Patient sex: M
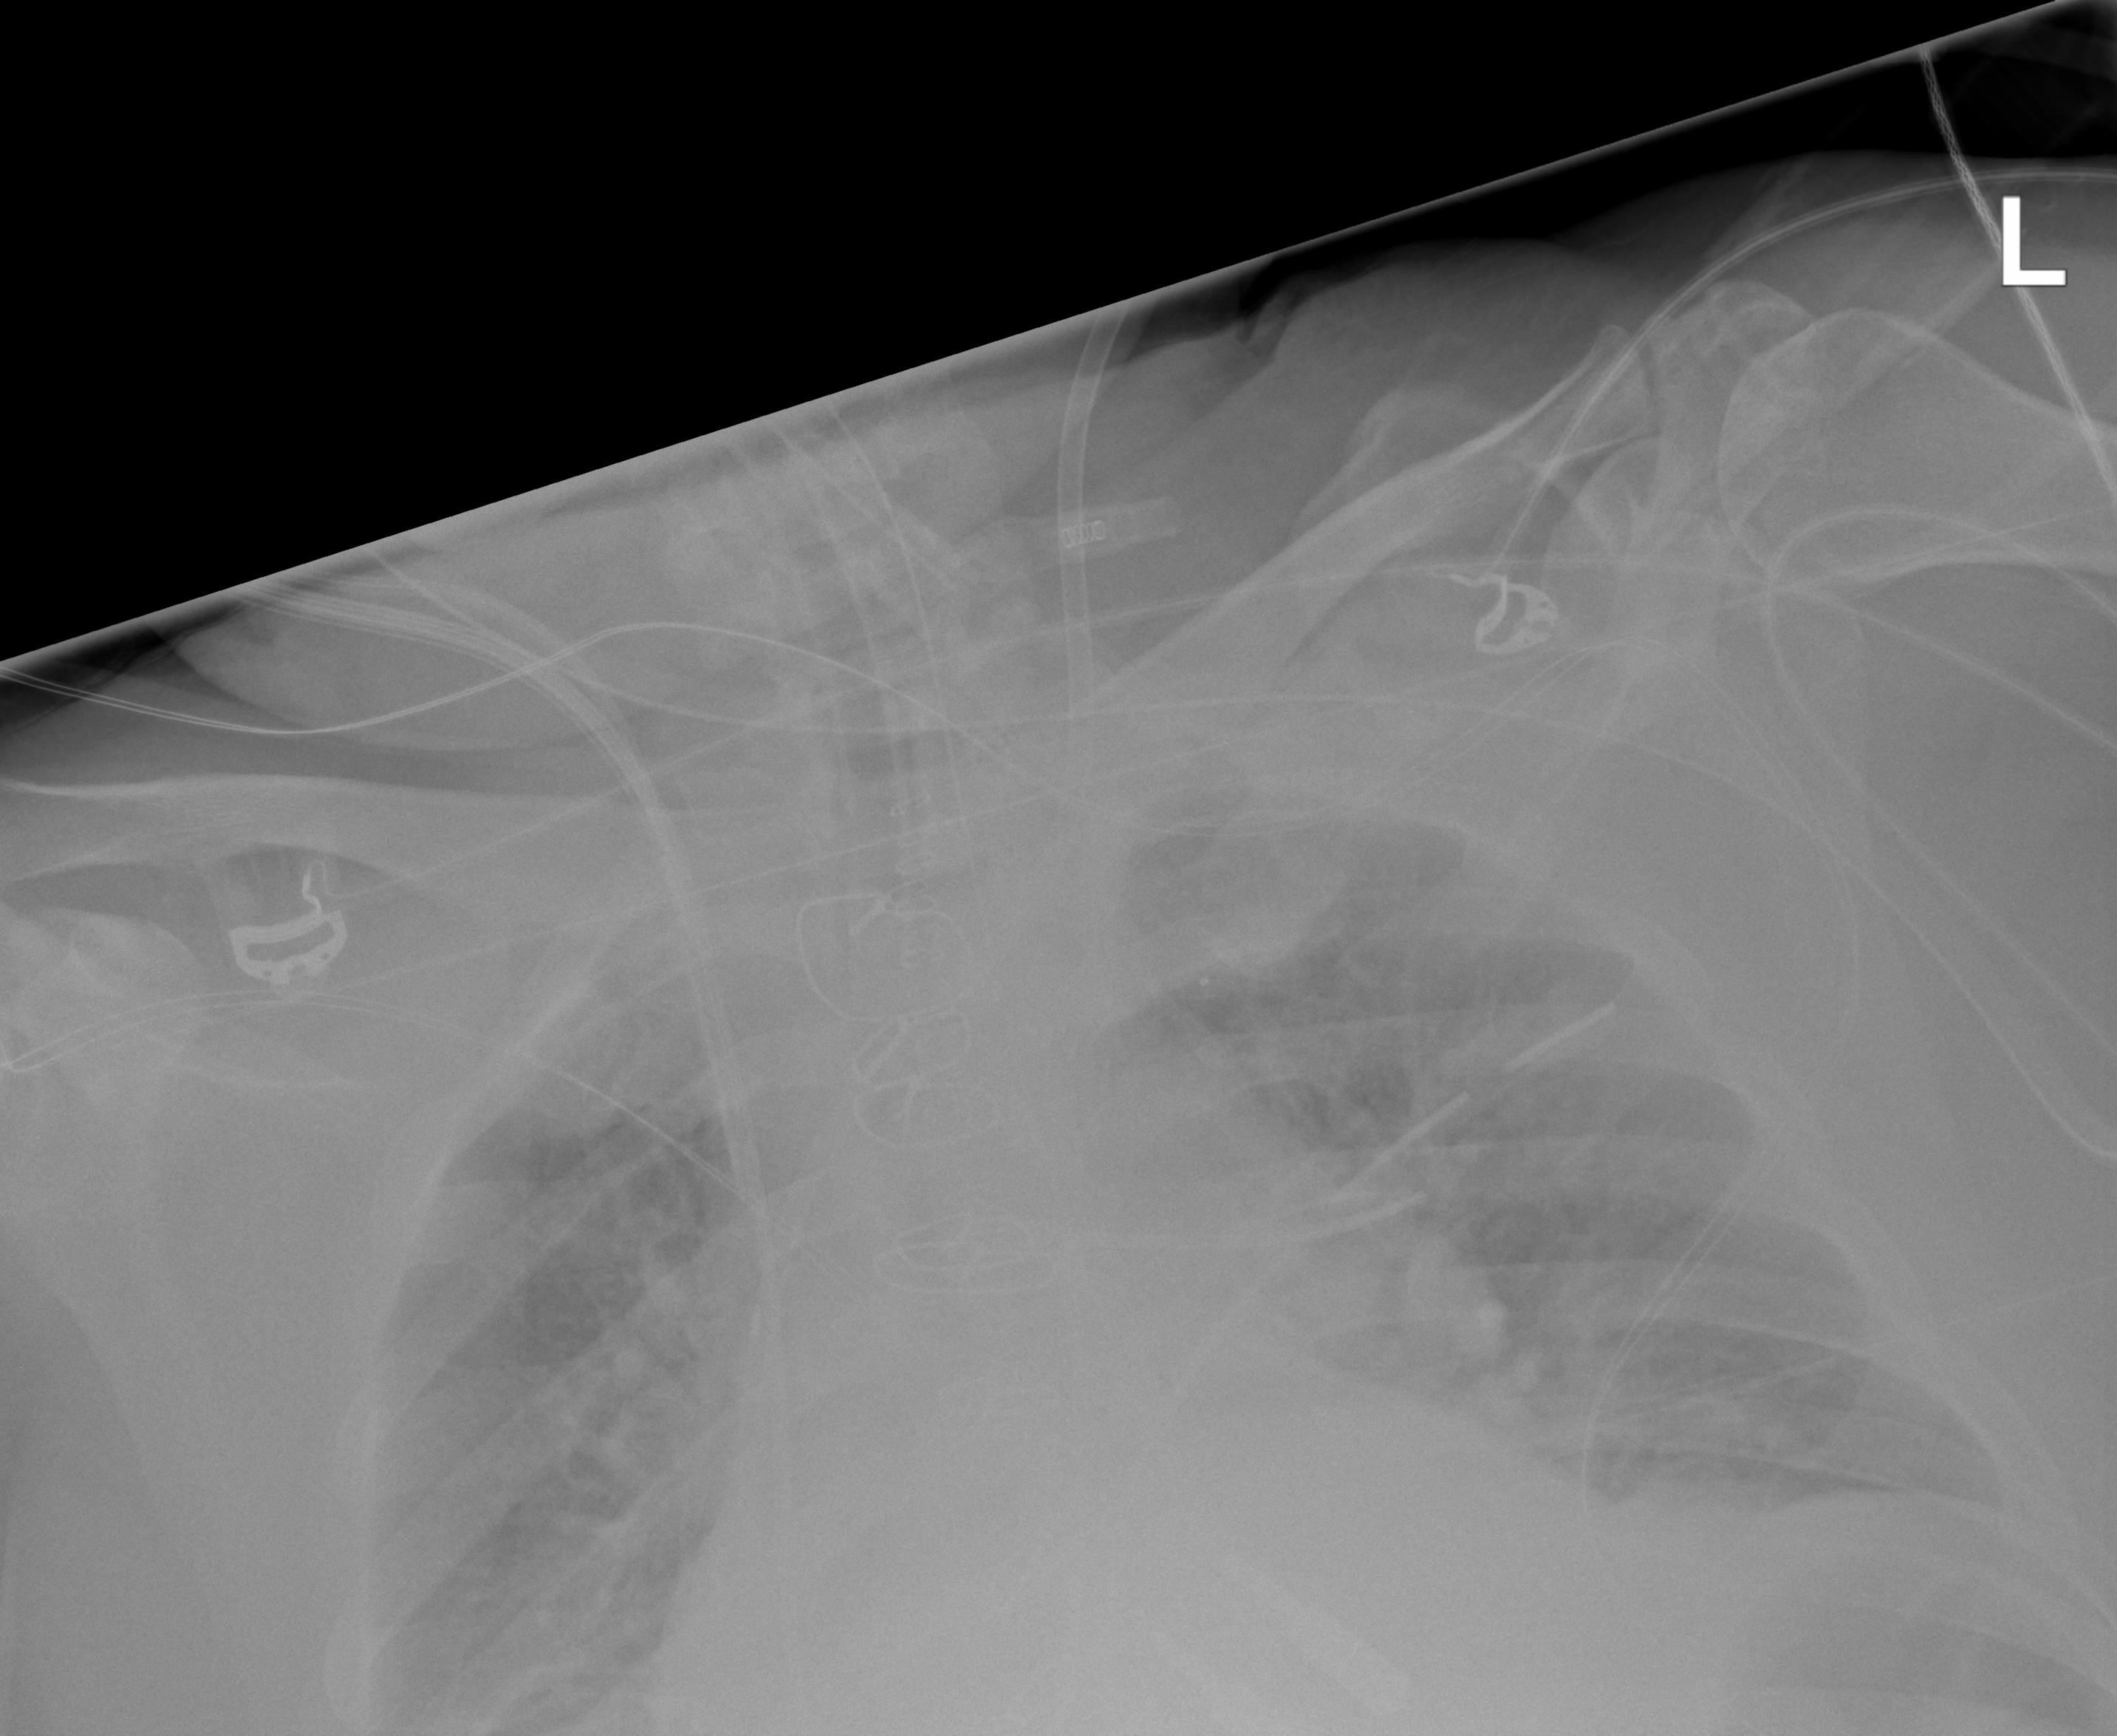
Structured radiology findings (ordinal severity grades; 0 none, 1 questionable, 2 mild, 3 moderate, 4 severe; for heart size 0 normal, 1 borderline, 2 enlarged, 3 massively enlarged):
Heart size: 2
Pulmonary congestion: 2
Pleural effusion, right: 0
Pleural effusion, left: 0
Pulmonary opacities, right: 0
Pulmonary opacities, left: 1
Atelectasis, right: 2
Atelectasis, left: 2